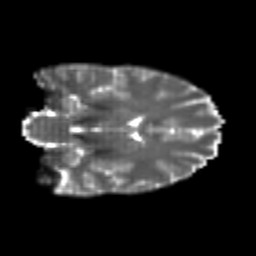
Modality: T2w
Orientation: coronal
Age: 24
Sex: female
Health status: healthy
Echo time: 0.074 s